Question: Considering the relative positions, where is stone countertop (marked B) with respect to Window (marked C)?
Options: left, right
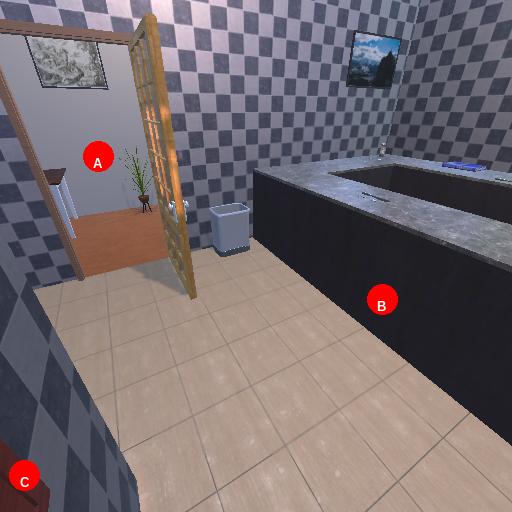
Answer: left